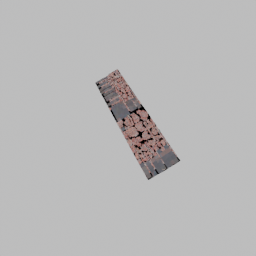
Label: architecture